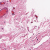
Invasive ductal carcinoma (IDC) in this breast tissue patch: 0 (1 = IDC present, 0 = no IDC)